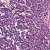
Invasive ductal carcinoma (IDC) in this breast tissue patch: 1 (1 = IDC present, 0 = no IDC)